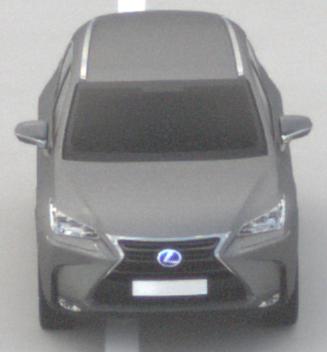
Make: Lexus
Model: NX 300h
Detailed model: NX (AZ1)
Model produced from: 2017/11
Model produced until: 2018/08
Doors: 5
Color: gray
Road condition: dry road
Daytime: midday
Contrast: low contrast